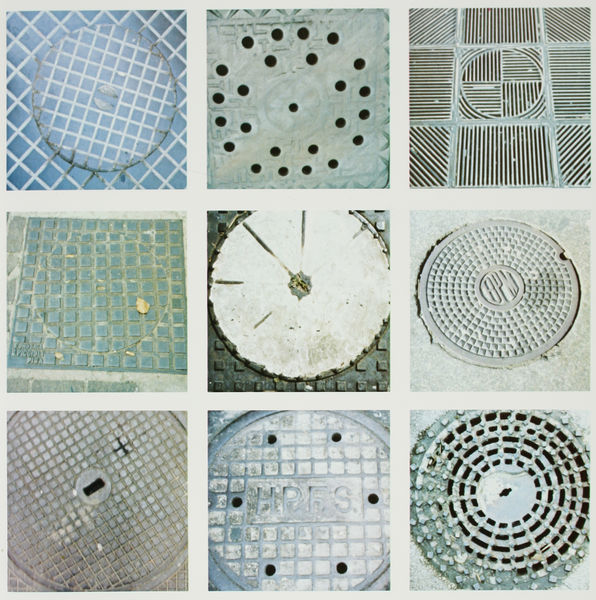
Titel: Buchseite aus "Photogrid"
Künstler: Sol Lewitt
Institution: (Seriendruck)
Schlagwörter: blau, grün, stadt, bunt, grau, schwarz, strasse, muster, stein, steine, gitter, kanal, boden, kreis, rund, farbig, fotos, pflaster, formen, linien, striche, collage, foto, fotografie, eisen, deckel, form, loch, buchstaben, kreise, mosaik, löcher, serie, öffnung, emblem, stahl, quadrat, raster, neun, öffnungen, schacht, gulli, liniert, kanaldeckel, gullideckel, hydranten, unterschiede